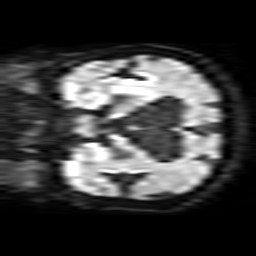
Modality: TRACE
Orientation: coronal
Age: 79
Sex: female
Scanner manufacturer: philips
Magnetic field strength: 3 T
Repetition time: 4.385 s
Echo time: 0.06024 s